Question: Background:
<URL>
The problem reappeared even though I applied the fix from the question:

Do you think the problem is in the presentation layer or serverside? I suppose I could make a fiddle with the problem but there are a lot of components and there might be a super easy solution to this, which it appeared to be just setting the image height to 'auto' but it apppears to not work. Can you advice on what measures to take? The HTML is
'''
<!-- Main Images -->
<div class="item_image" style="height:auto">
<div class="item_arrow_left" style="height: 428px">
<i class="sprite_vi_arrow_left" style="margin-top: 200px"></i>
</div>
<div class="image_container">
<img src="http://lh5.ggpht.com/v9WiErUPsBsOtHk9cKnA_ag3glBmZ9QG1D0wGC0DrUCgAJmyasVGt6njzCK2yUX4YjVa8TTeP8h8EmuCXlEgltt0R5g=s640" id="main_image_0" alt="Premium Food United Kingdom"Waleed Babar Khan" title="Click for next image">
<img src="http://lh5.ggpht.com/v9WiErUPsBsOtHk9cKnA_ag3glBmZ9QG1D0wGC0DrUCgAJmyasVGt6njzCK2yUX4YjVa8TTeP8h8EmuCXlEgltt0R5g" class="hidden" id="main_image_1" alt="Premium Food United Kingdom"Waleed Babar Khan" class="thumb_image_single" title="Click for next image">
<img src="http://lh4.ggpht.com/Y2IUX7VAMmxVGlf2B-3Y3TlKZ_GqgpqIX6HpyYDp3dwrI9N3Lf3QZrjGHEKhVybMxn6ke5xLVjkwBkg1frdJihxt" class="hidden" id="main_image_2" alt="Premium Food United Kingdom"Waleed Babar Khan" class="thumb_image_single" title="Click for next image">
<img src="http://lh5.ggpht.com/CyuBJ4J3-CzndvoJ3q59tz29LLbME9awV4xMuiFVOm6FedTlt-uEzFBnQ5hWrPpbUagtdticpeuyxVhH_T2duiev2Q" class="hidden" id="main_image_3" alt="Premium Food United Kingdom"Waleed Babar Khan" class="thumb_image_single" title="Click for next image">
</div>
<div class="item_arrow_right" style="height: 428px">
<i class="sprite_vi_arrow_right" style="margin-top: 200px"></i>
</div>
</div>
<!-- Image Thumbnails -->
<div class="item_img">
<ul class="inlined"><!--
<li><img src="http://lh5.ggpht.com/v9WiErUPsBsOtHk9cKnA_ag3glBmZ9QG1D0wGC0DrUCgAJmyasVGt6njzCK2yUX4YjVa8TTeP8h8EmuCXlEgltt0R5g=s120" alt="Premium Food United Kingdom"Waleed Babar Khan" id="thumb_image_0" class="current hoverable thumb_image"></li>-->
<li><img src="http://lh5.ggpht.com/v9WiErUPsBsOtHk9cKnA_ag3glBmZ9QG1D0wGC0DrUCgAJmyasVGt6njzCK2yUX4YjVa8TTeP8h8EmuCXlEgltt0R5g=s120" alt="Premium Food United Kingdom"Waleed Babar Khan" id="thumb_image_1" class=" hoverable thumb_image"></li>
<li><img src="http://lh4.ggpht.com/Y2IUX7VAMmxVGlf2B-3Y3TlKZ_GqgpqIX6HpyYDp3dwrI9N3Lf3QZrjGHEKhVybMxn6ke5xLVjkwBkg1frdJihxt=s120" alt="Premium Food United Kingdom"Waleed Babar Khan" id="thumb_image_2" class=" hoverable thumb_image"></li>
<li><img src="http://lh5.ggpht.com/CyuBJ4J3-CzndvoJ3q59tz29LLbME9awV4xMuiFVOm6FedTlt-uEzFBnQ5hWrPpbUagtdticpeuyxVhH_T2duiev2Q=s120" alt="Premium Food United Kingdom"Waleed Babar Khan" id="thumb_image_3" class=" hoverable thumb_image"></li>
</ul>
</div>
'''
A live view of the example is <URL>.
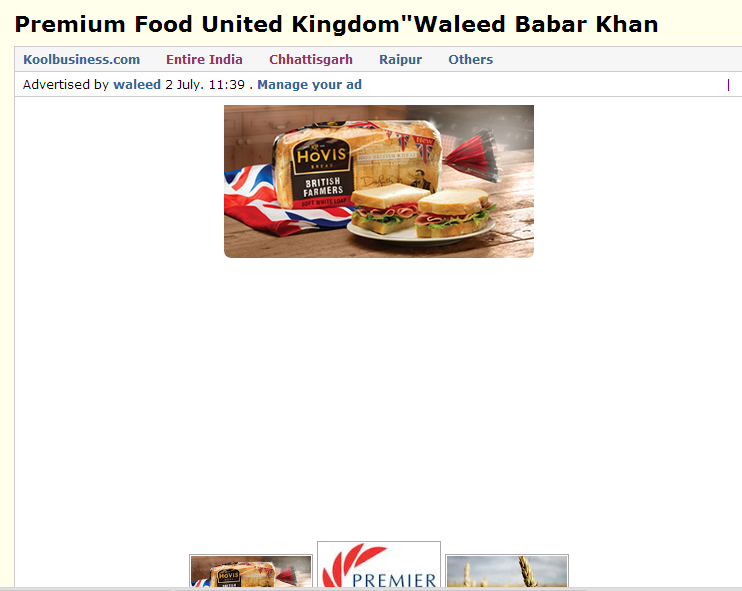
Answer: your 'item_arrow_left' and 'item_arrow_right' getting inline height from some script that why it gets that height the image have the correct height
this script line may help you
'''
$('[class^="item_arrow_"]').css('height','auto');
'''